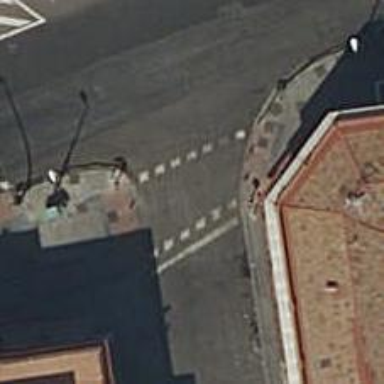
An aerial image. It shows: Footway with paving stones leading to crossing with traffic signals.